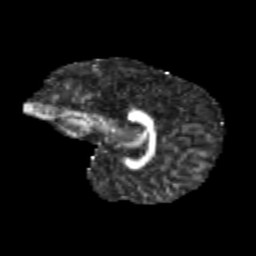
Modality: FA
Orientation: sagittal
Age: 9
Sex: female
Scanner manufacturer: siemens
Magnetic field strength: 3 T
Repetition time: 3.8 s
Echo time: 0.07 s